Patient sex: M
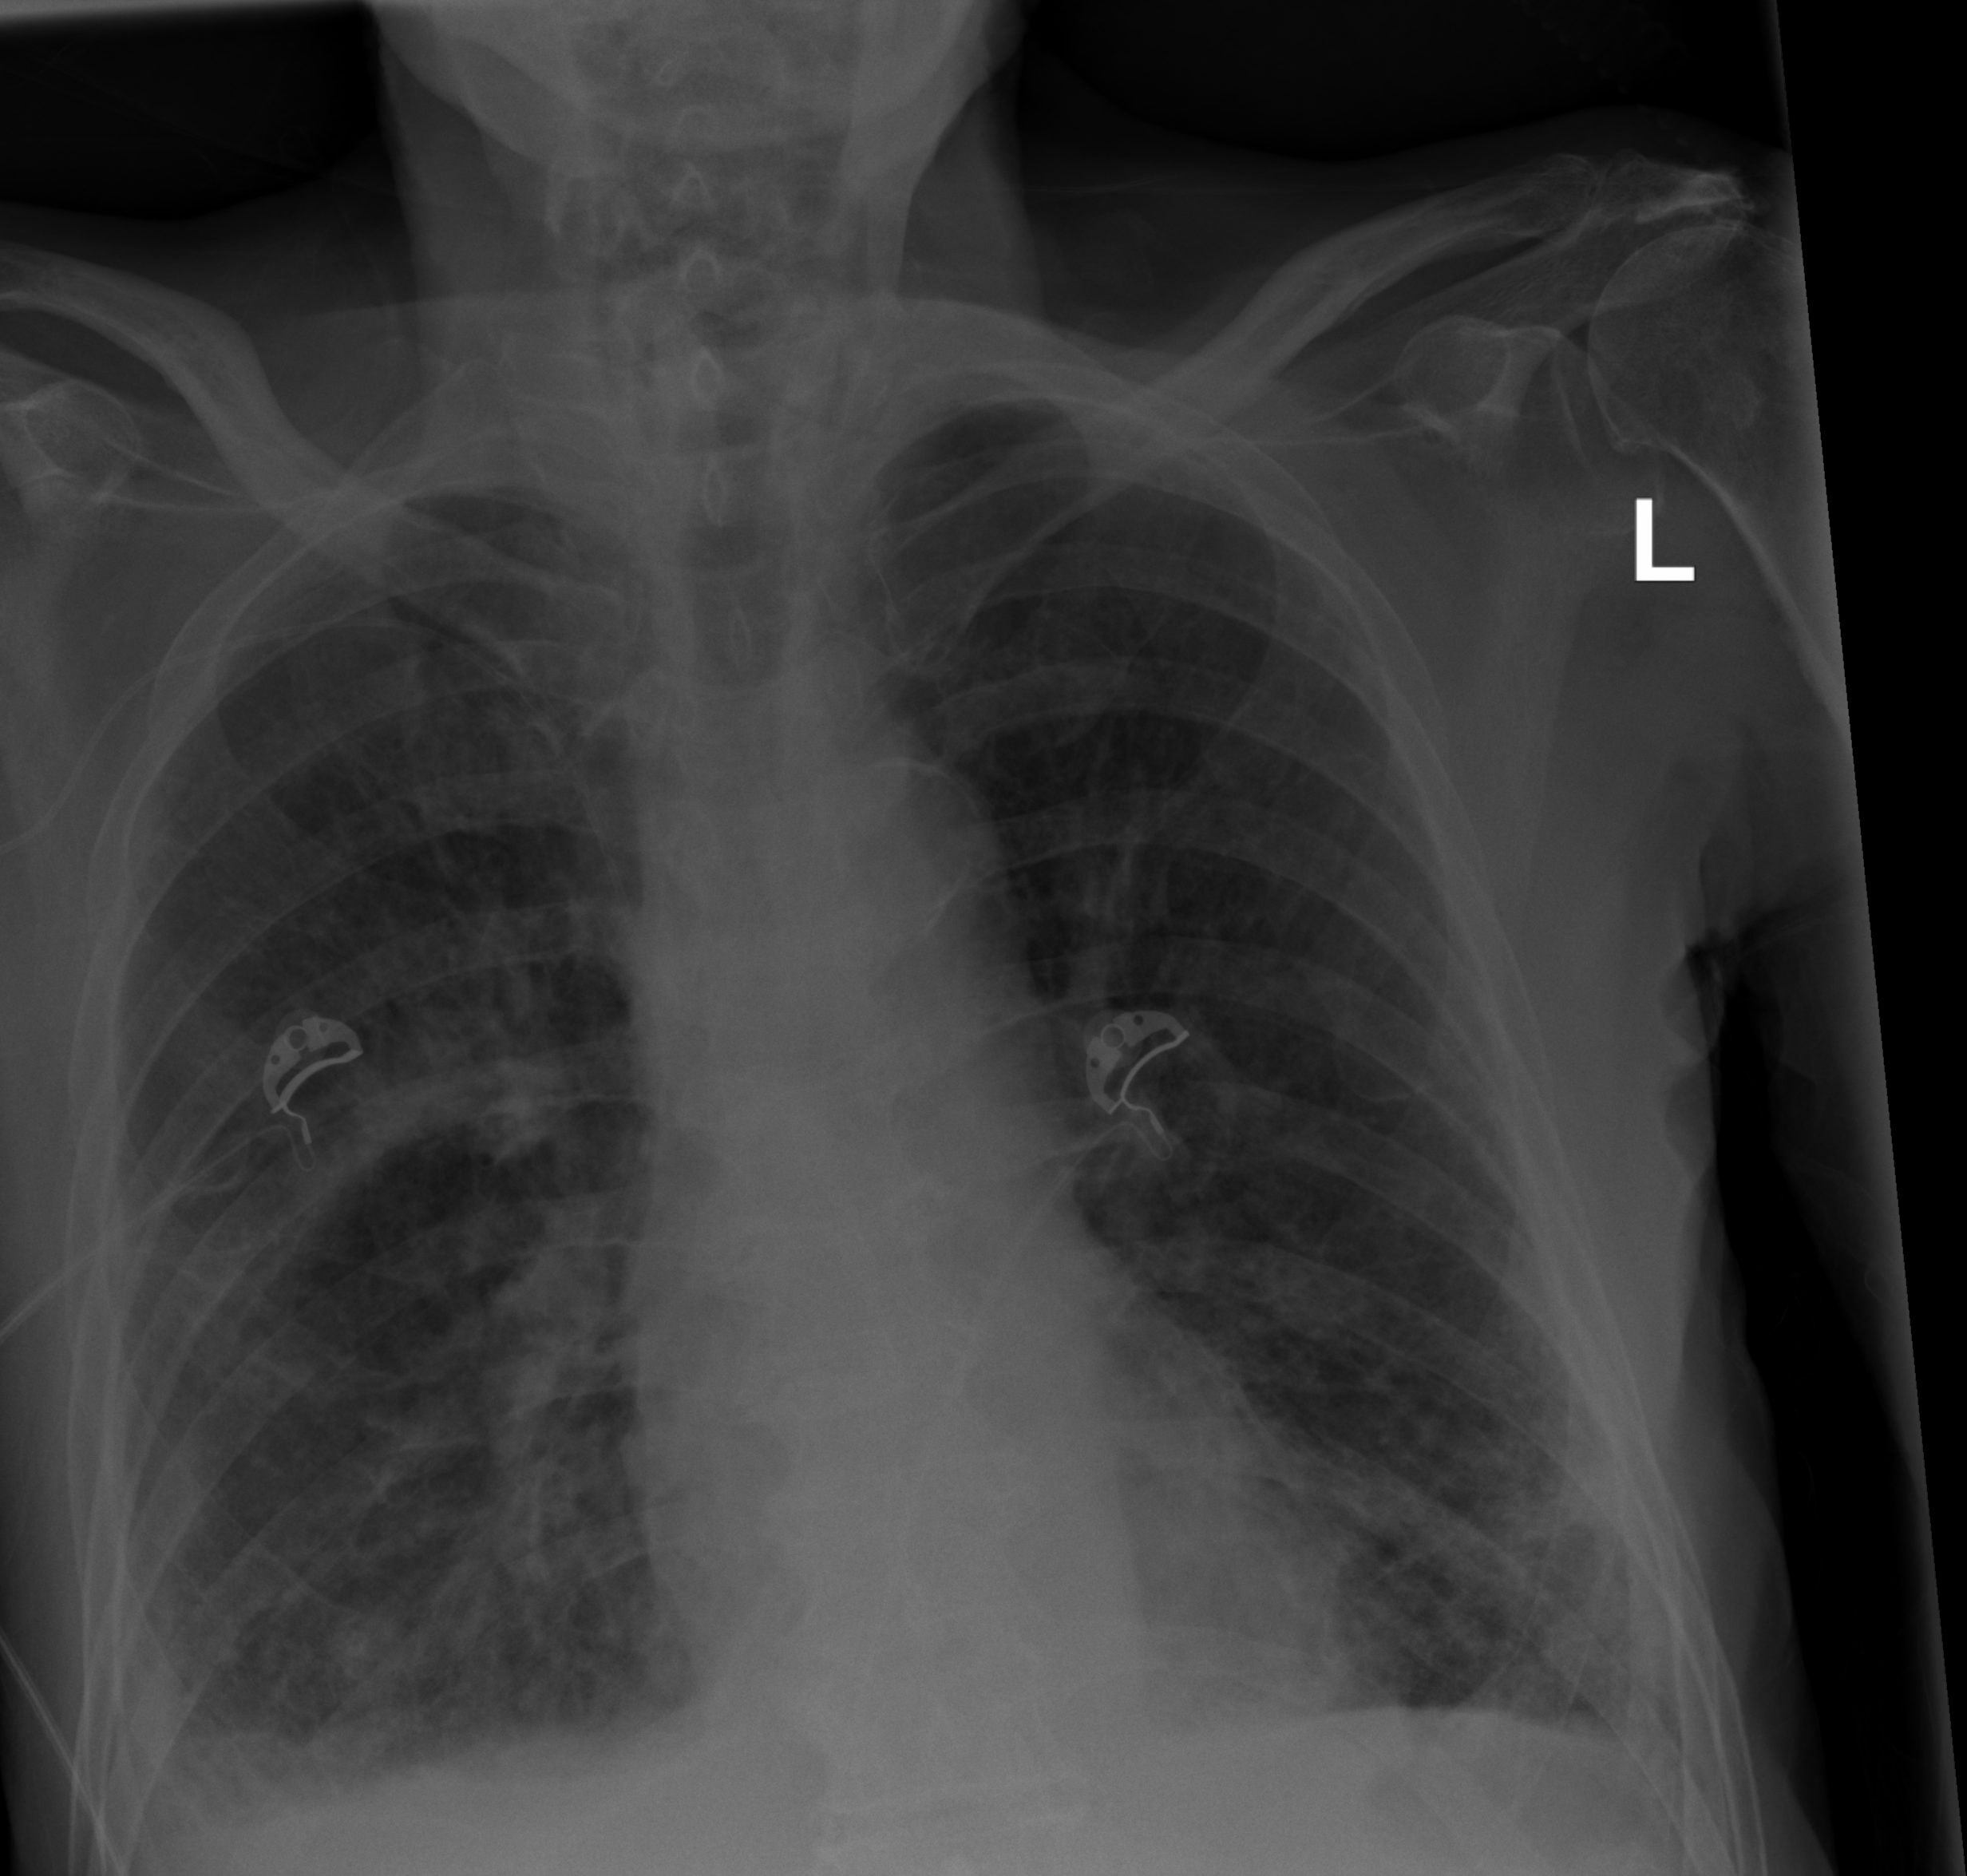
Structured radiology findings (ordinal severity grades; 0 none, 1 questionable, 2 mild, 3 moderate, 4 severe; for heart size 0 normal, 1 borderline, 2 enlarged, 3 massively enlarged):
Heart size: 0
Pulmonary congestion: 2
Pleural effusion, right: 2
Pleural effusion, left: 2
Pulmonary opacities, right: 2
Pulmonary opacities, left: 2
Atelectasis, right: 2
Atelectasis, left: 2